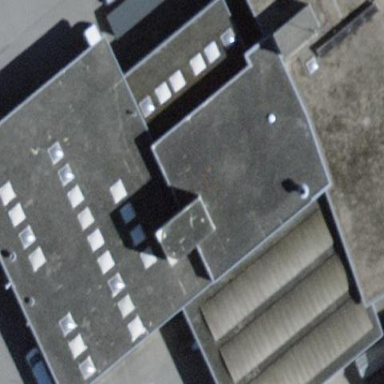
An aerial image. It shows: Industrial building.